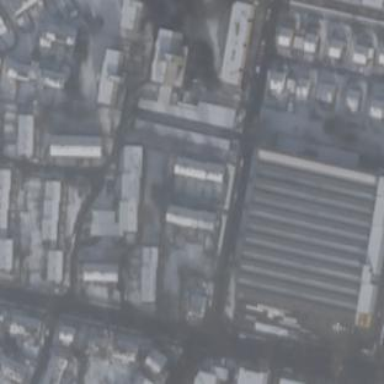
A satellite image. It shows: Warehouse with flat roof.